Interaction volume radius: 5 \u00c5
Interaction volume height: 40 \u00c5
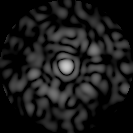
Disorder parameter: 0.8731